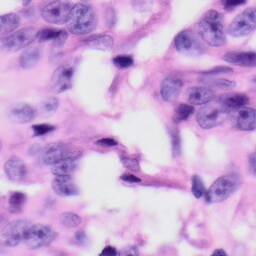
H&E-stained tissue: Skin